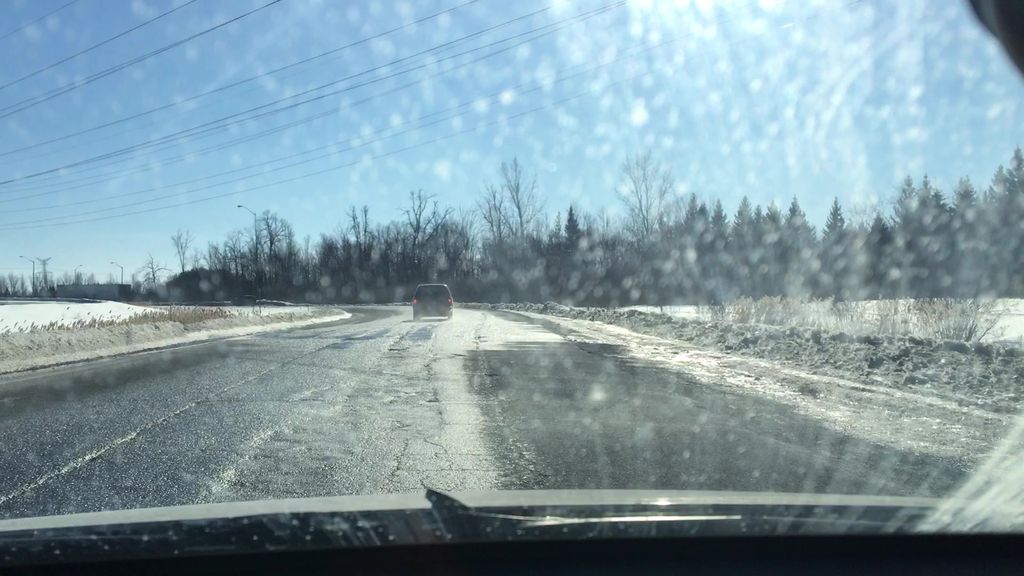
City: ottawa-gatineau